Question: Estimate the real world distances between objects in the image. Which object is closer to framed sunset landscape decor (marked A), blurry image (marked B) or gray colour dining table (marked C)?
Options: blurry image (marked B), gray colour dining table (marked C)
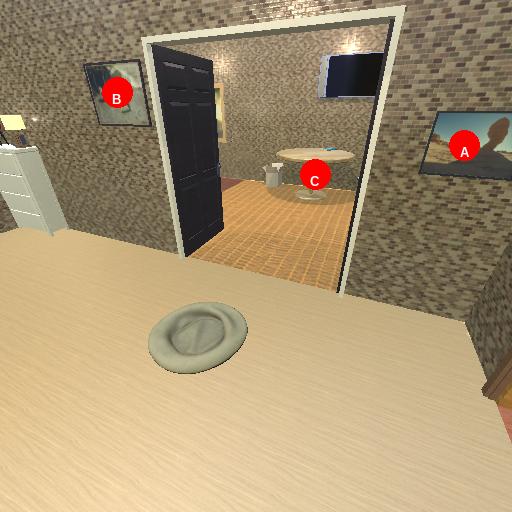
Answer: blurry image (marked B)